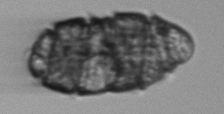
Label: Margalefidinium